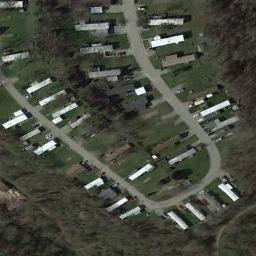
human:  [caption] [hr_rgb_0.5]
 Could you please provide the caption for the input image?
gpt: There are four rows of mobile homes and three paths .

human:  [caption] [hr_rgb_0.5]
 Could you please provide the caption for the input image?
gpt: There is a road in the mobile home park .

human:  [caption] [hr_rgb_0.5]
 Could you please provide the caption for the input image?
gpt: The mobile home park has some neatly arranged mobile homes and trees on the grass .

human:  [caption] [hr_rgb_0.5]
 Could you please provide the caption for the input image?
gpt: The mobile home park is on the grass next to some trees and road .

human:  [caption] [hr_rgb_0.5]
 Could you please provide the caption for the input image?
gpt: There are some buildings and brown trees in the mobile home park .